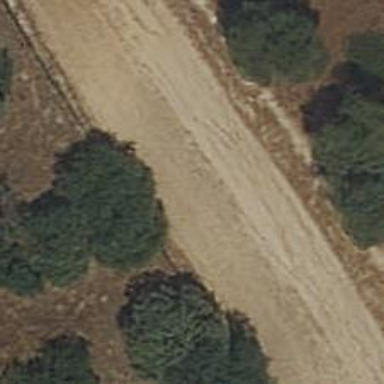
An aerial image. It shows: Dirt track road.